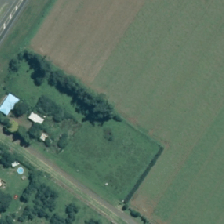
Land cover: shortrotation_cropland